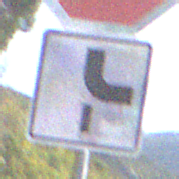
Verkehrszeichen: VerlaufVorfahrtsstrasse10
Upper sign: Stop
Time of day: MorningAfternoon
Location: Outdoor (RoadRail)
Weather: PartlyCloudy
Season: NotSpecified
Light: Natural